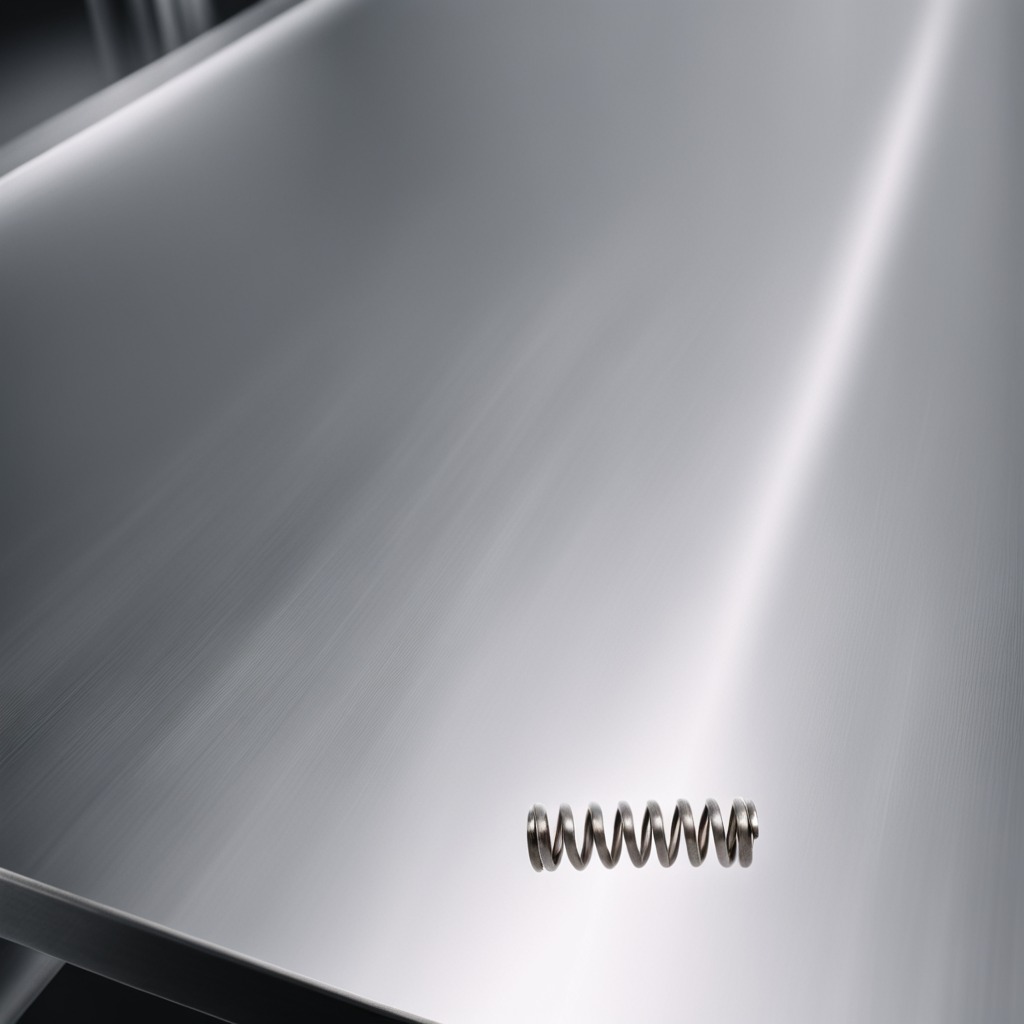
A coiled metal spring is lying on the stainless steel table.